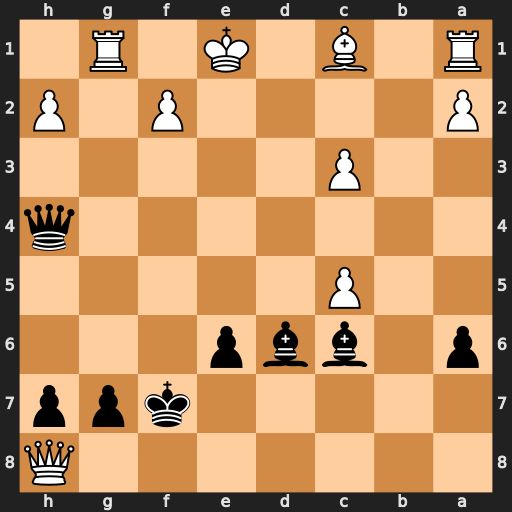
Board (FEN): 7Q/5kpp/p1bbp3/2P5/7q/2P5/P4P1P/R1B1K1R1
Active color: b
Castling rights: Q
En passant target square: -
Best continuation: Be5 Rxg7+ Bxg7 Qxg7+ Kxg7